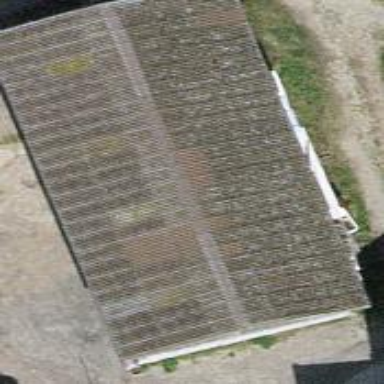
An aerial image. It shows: Barn.